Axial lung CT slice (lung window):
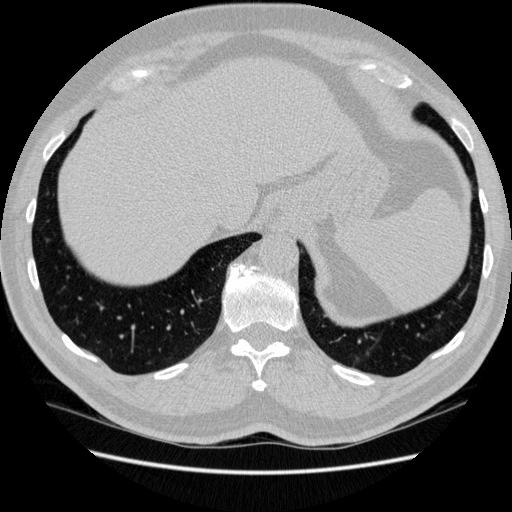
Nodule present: no